Question: I am using 'iCarousel' custom control to show image from web that consumed with JSON data.
Here is my codes to show image in 'iCarousel'
to Load JSON Data in ViewDidLoad
'''
JSONLoader *jsonLoader = [[JSONLoader alloc]init];
self.items = [[NSMutableArray alloc]init];
[self.items removeAllObjects];
self.items = (NSMutableArray *) [jsonLoader loadJSONDataFromURL:[NSURL URLWithString:@"https://public-api.wordpress.com/rest/v1/sites/www.myWebsite.com/posts?category=blog&page=1"]];
- (UIView *)carousel:(iCarousel *)carousel viewForItemAtIndex:(NSUInteger)index reusingView:(AsyncImageView *)view
{
MMSPLoader *mmObject = [self.items objectAtIndex:index];
view = [[AsyncImageView alloc]initWithFrame:CGRectMake(0, 0, 250.0f, 250.0f)];
view.layer.borderColor = [UIColor whiteColor].CGColor;
view.layer.borderWidth = 0.3f;
view.image=[UIImage imageNamed:@"page.png"];
view.imageURL = [NSURL URLWithString:[mmObject featureImageUrl]];
return view;
}
'''

That can show image correctly. My case is when i tap on that image , i want to show that image in FULL SCREEN. So i used 'GGFullScreenImageViewController'.
However when i tap on that Image to show FULL SCREEN , i retrieved Image URL and show in 'GGFullScreenImageViewController'. It's fine but , i don't want to retrieve from that URL because it downloading image from web again and slowing to show.
In my idea , i saved that image when tap on image in iCarousel and show it in 'GGFullScreenImageViewController'.
So i don't need to download image again.
'''
- (void)carousel:(iCarousel *)carousel didSelectItemAtIndex:(NSInteger)index
{
dispatch_queue_t myqueue = dispatch_queue_create("com.i.longrunningfunctionMain", NULL);
dispatch_async(myqueue, ^{
UIApplication *apps = [UIApplication sharedApplication];
apps.networkActivityIndicatorVisible = YES;
MMLoader *mmObject = [self.items objectAtIndex:index];
NSData *data = [[NSData alloc]initWithContentsOfURL:[NSURL URLWithString:mmObject.featureImageUrl]];
UIImageView *imageView = [[UIImageView alloc] initWithImage:[UIImage imageWithData:data]];
GGFullscreenImageViewController *vc = [[GGFullscreenImageViewController alloc] init];
vc.liftedImageView = imageView;
dispatch_async(dispatch_get_main_queue(), ^{
apps.networkActivityIndicatorVisible = NO;
[self presentViewController:vc animated:YES completion:nil];
});
});
NSLog(@"%i",index);
}
'''
So should i save to local file or is there any others nice idea?
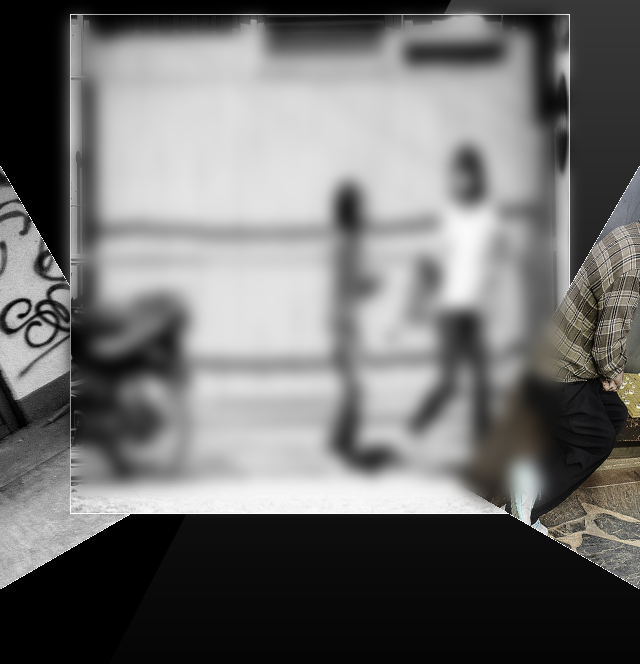
Answer: Really you should use a library to save the image when you initially download it. 'AsyncImageView' isn't necessarily the best choice as it just caches in memory.
That said, at the moment you can just get the image from the view. This isn't ideal, and you should save it to disk - just sooner rather than later. Look at, perhaps, 'SDWebImage' for that.
To get the image from the view (typed in browser so verify syntax and API usage...):
'''
- (void)carousel:(iCarousel *)carousel didSelectItemAtIndex:(NSInteger)index
{
AsyncImageView *view = (AsyncImageView *)[carousel itemViewAtIndex:index];
UIImageView *imageView = [[UIImageView alloc] initWithImage:view.image];
GGFullscreenImageViewController *vc = [[GGFullscreenImageViewController alloc] init];
vc.liftedImageView = imageView;
[self presentViewController:vc animated:YES completion:nil];
}
'''